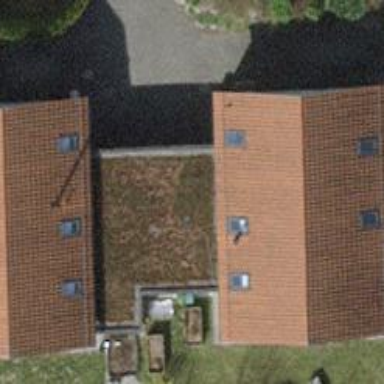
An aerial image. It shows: Garage building.